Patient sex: F
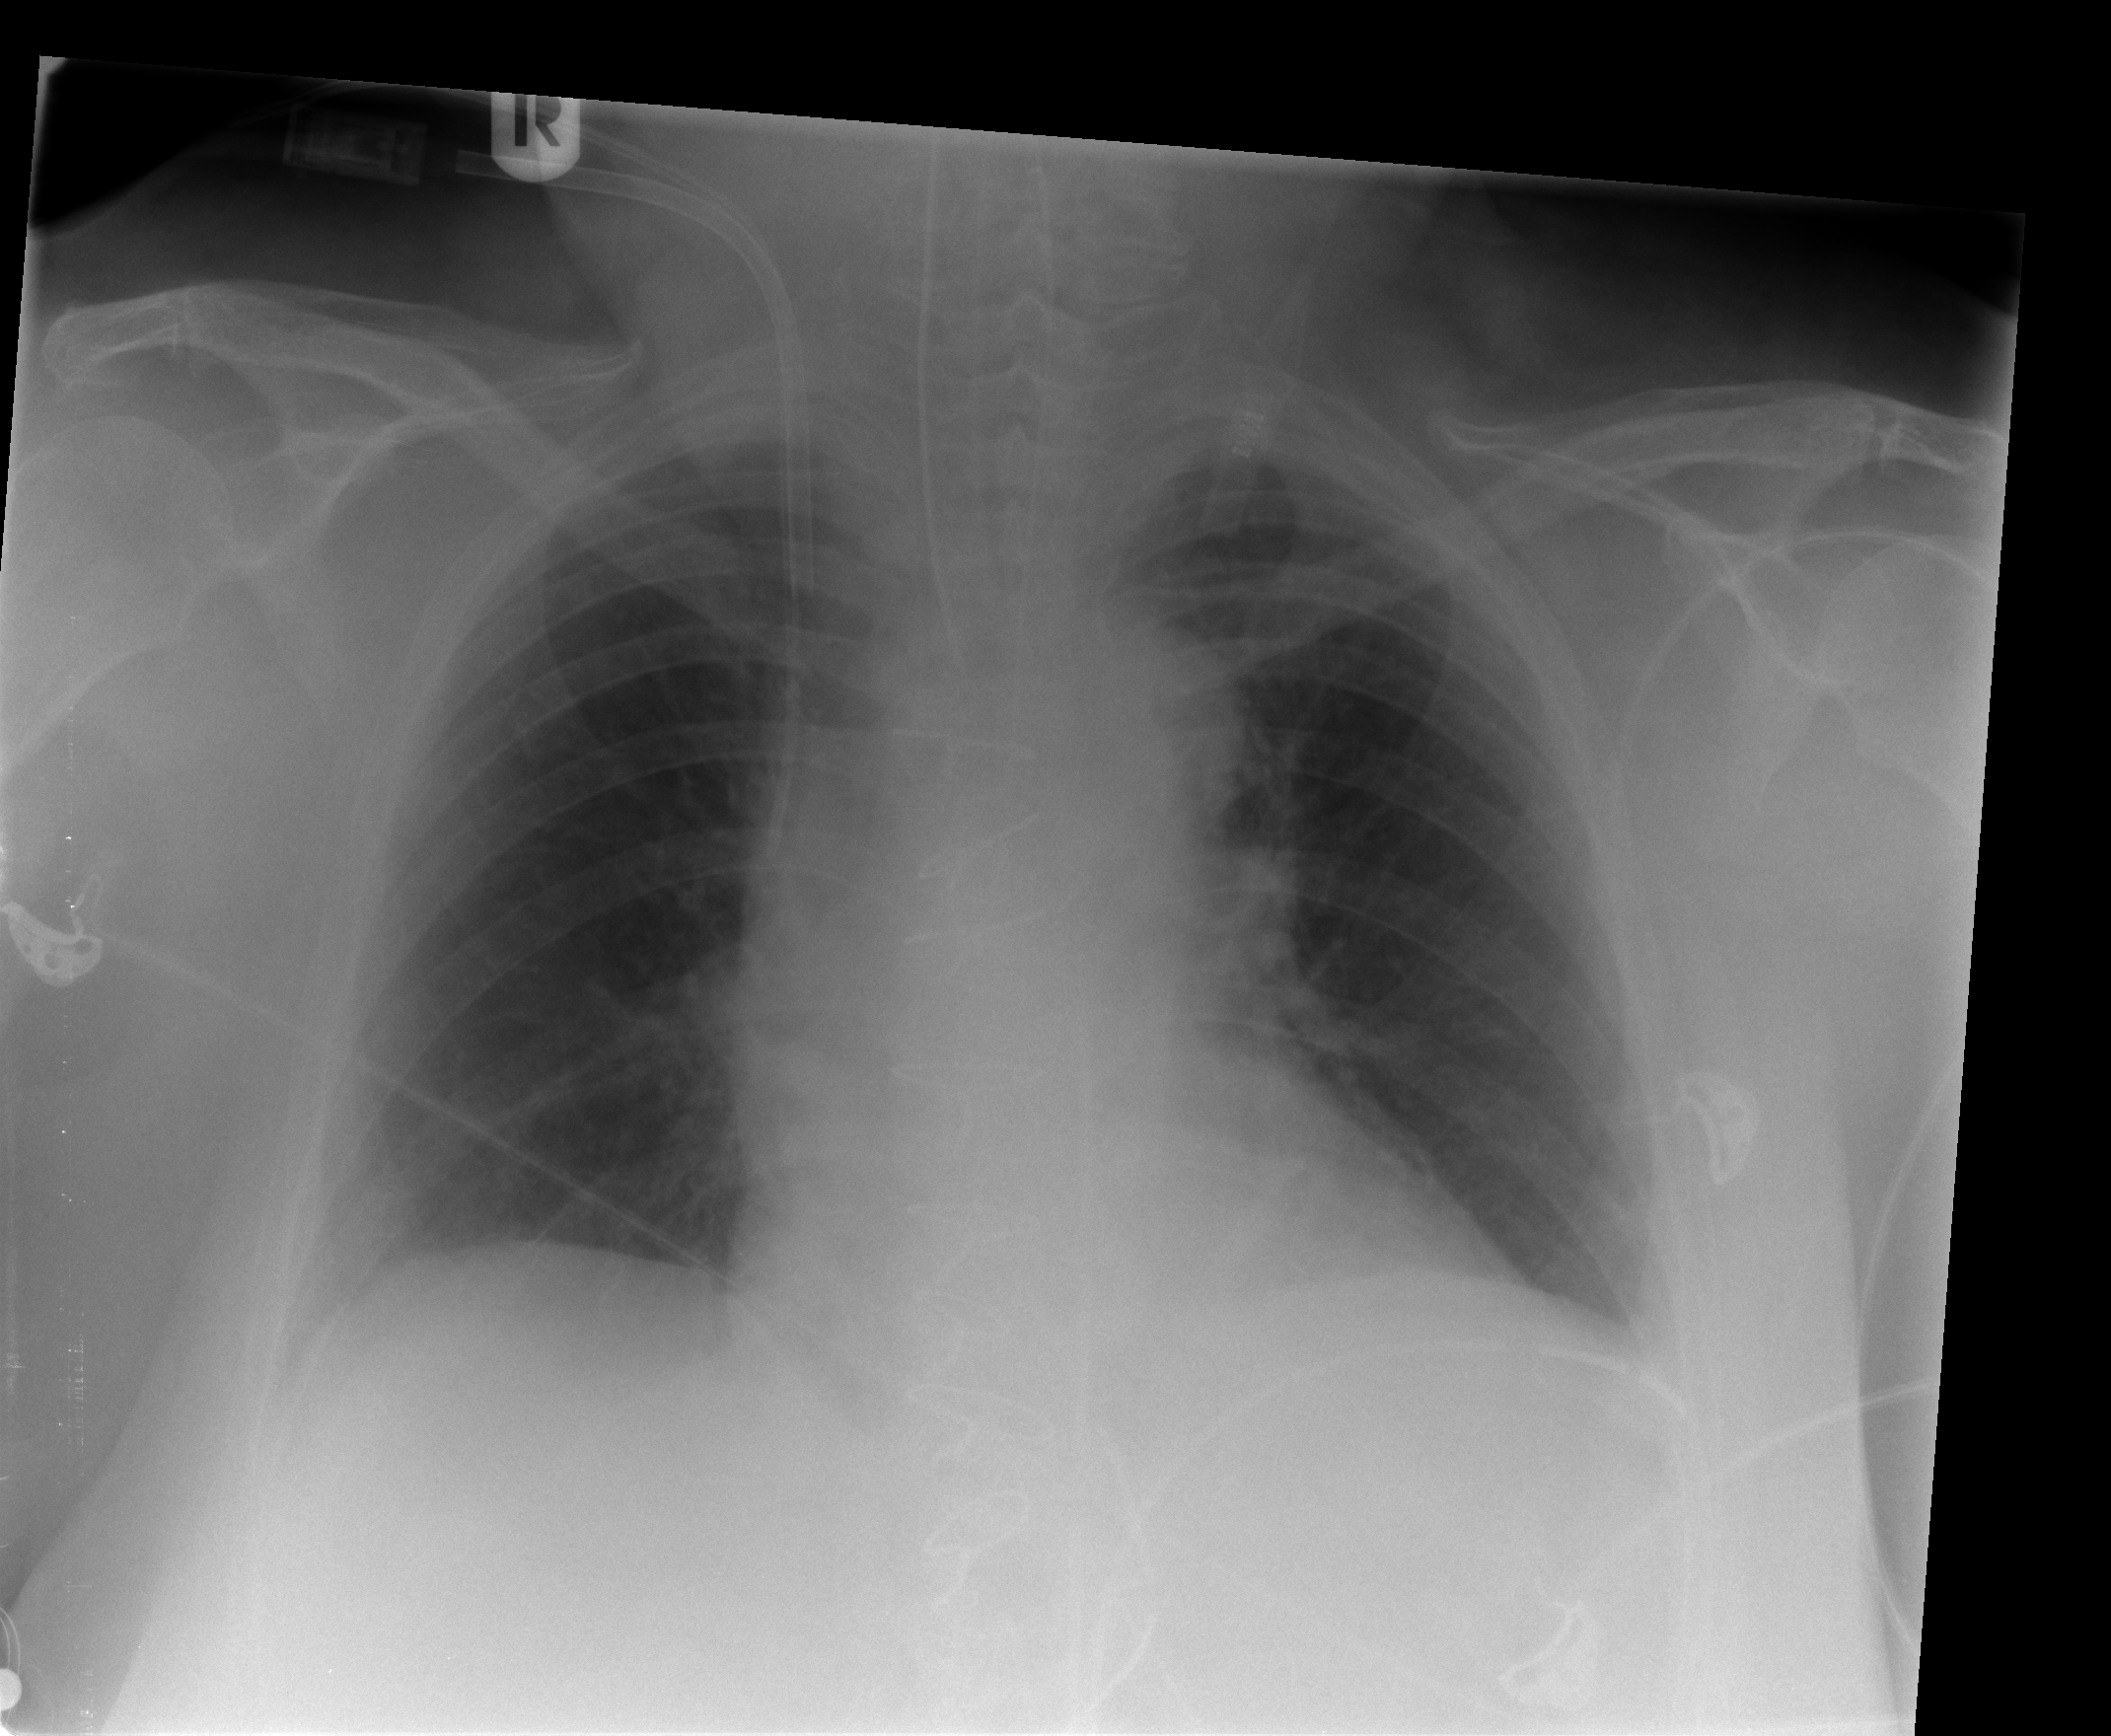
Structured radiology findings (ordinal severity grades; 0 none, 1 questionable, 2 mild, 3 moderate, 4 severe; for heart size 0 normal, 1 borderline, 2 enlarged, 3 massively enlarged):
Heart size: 1
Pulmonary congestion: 2
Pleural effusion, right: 0
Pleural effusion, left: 0
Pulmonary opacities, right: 0
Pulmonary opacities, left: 0
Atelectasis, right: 1
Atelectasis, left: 0